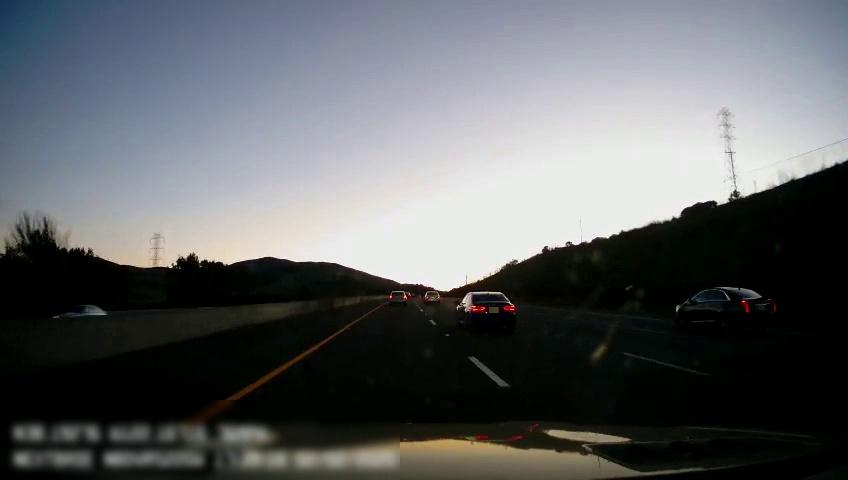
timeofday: Day
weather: Sunny
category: Drivable Space
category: Vehicles | Car
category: Vehicles | Car
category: Vehicles | Car
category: Vehicles | Car
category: Vehicles | Car
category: Lanes | Alternate Lane
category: Lanes | Current Lane
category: Lanes | Current Lane
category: Lanes | Alternate Lane
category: Lanes | Alternate Lane